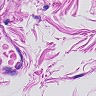
Metastatic tissue present: no